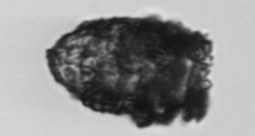
Label: Stenosemella_pacifica